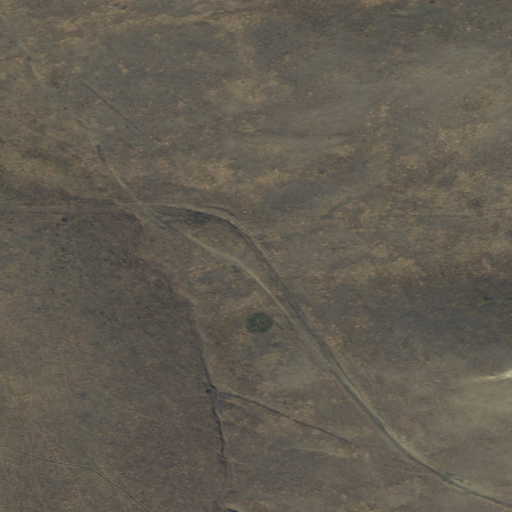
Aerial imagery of depression(s) in Montana named Cherry Creek Basin containing shrub and grassland